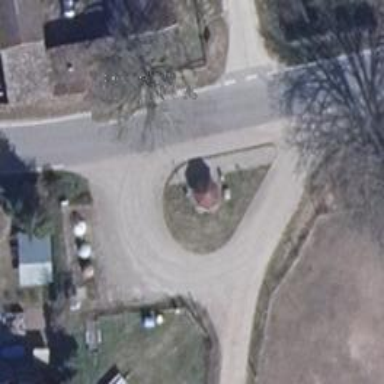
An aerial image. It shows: Emergency access point on the road.